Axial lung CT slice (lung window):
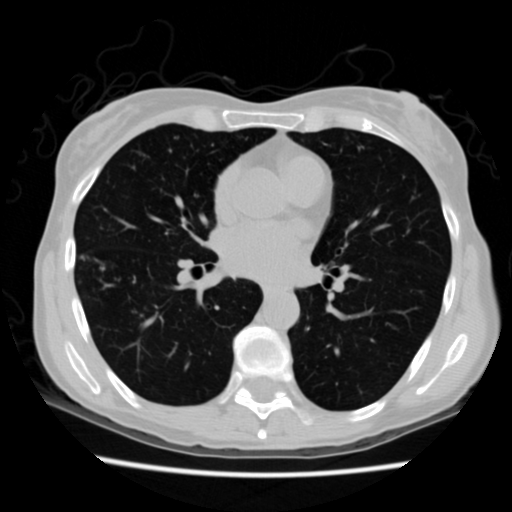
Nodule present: yes
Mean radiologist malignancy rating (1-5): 2